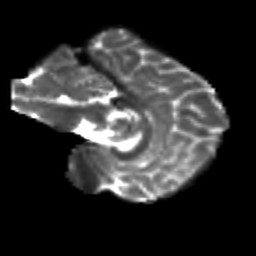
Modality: T2w
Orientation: sagittal
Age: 19
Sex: female
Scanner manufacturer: siemens
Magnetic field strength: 3 T
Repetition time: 3.5 s
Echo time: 0.113 s